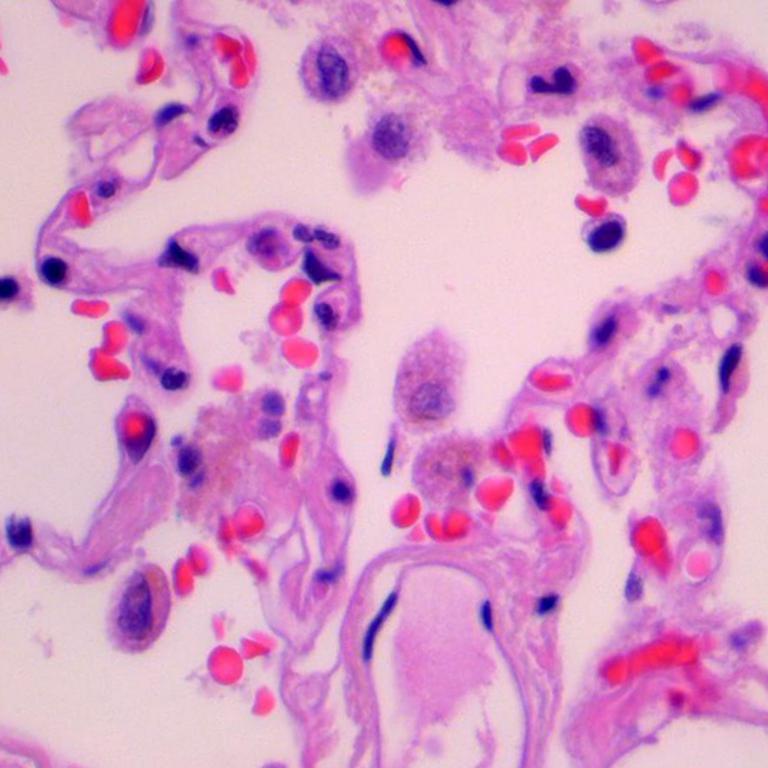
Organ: lung
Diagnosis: benign